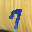
Label: 7